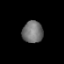
Tissue: prostate
Cell type: T cells
Senescence score: 0.3442
Nuclear area (px): 435
Mean DAPI intensity: 117.306